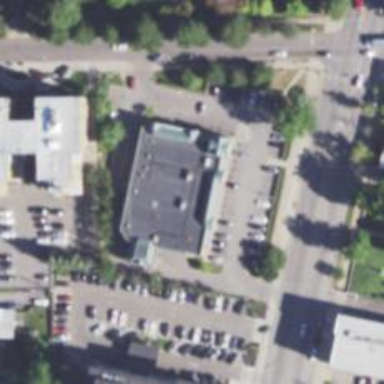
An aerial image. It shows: Pharmacy providing healthcare services.